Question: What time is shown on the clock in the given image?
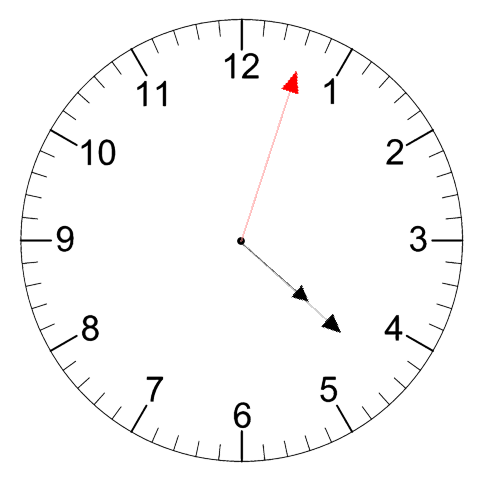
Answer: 04:22:03